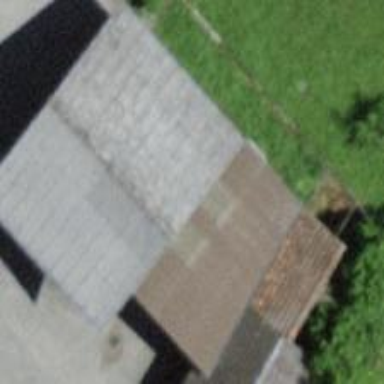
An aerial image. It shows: Shed.